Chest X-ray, PA view. Patient: 45 years old, sex M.
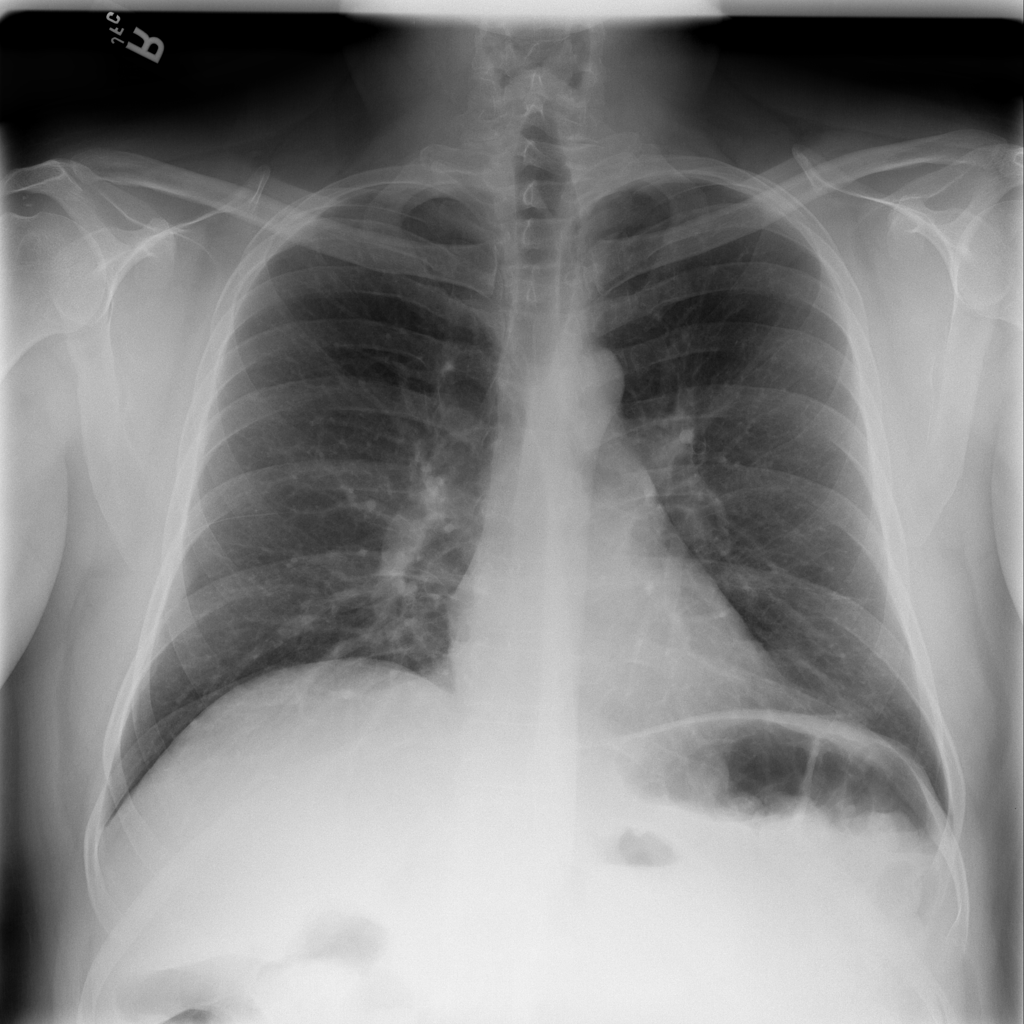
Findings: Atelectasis